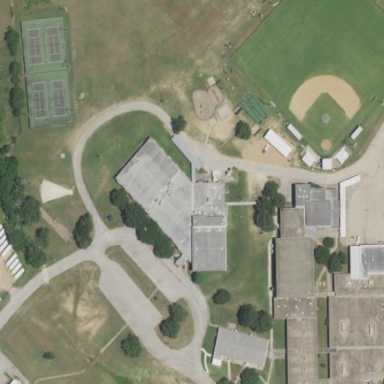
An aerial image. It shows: School building.